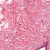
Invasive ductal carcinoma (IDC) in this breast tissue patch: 0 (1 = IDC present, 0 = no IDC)